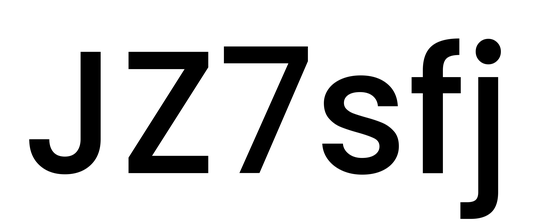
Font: Poppins-Medium